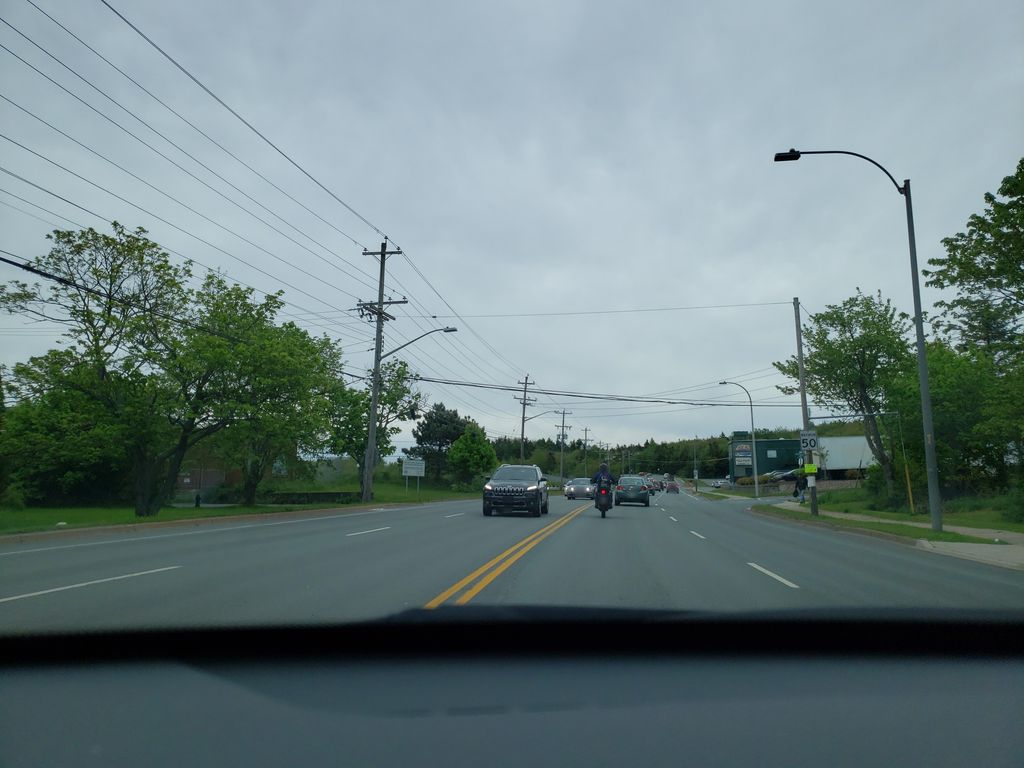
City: halifax